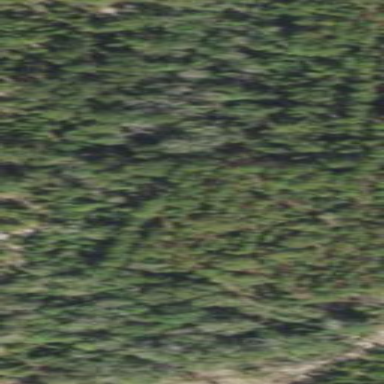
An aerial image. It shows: Beautiful woodland area.